Question: Why am I unable to pass '<' character as a parameter in the URL?
If I do:
'http://localhost:9566/?myVar=2' that is ok
'http://localhost:9566/?myVar=<foo>' Why does this give me an error?
When I URL-encode '<foo>' I get '%3Cfoo%3E'.
And when I do 'http://localhost:9566/?myVar=%3Cfoo%3E', I still get the same error:

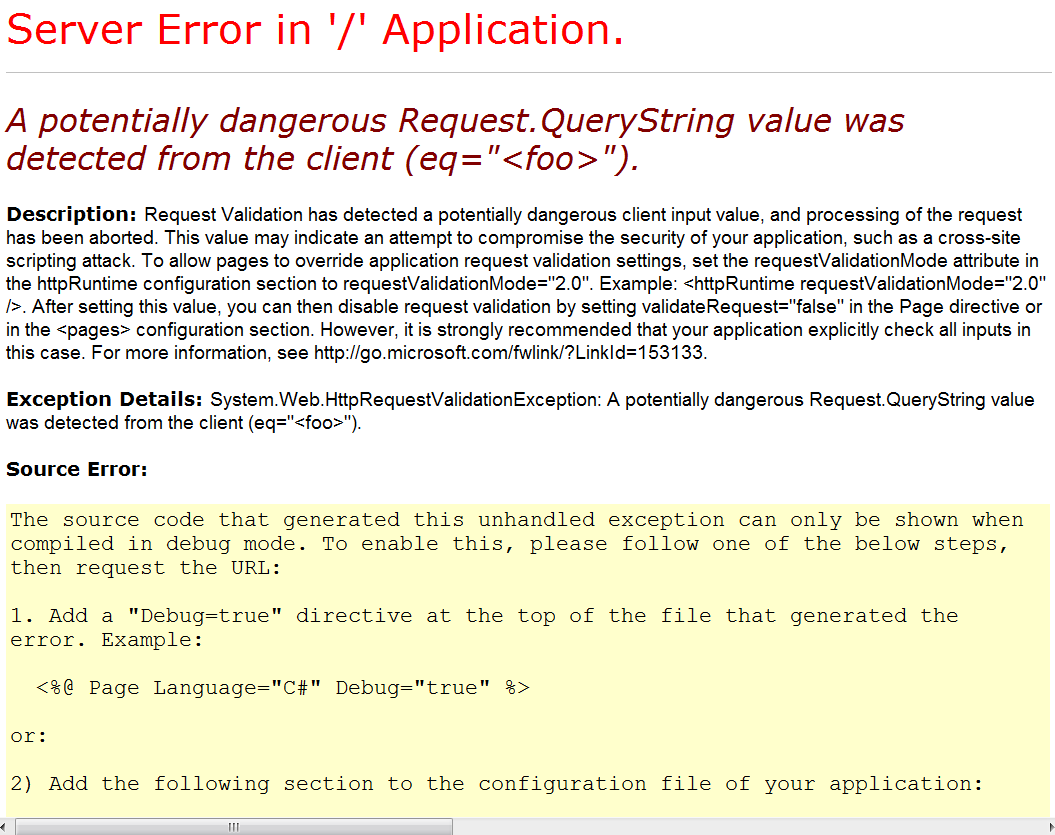
Answer: This is by design. The characters you are trying to pass could potentially be used in a Cross Site Scripting (XSS) attack.
Here are a few links to get you started on understanding what XSS is:
- <URL>
While you can disable this type of validation I would not recommend it. Do you really need to pass a tag in a query string parameter?